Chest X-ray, AP view. Patient: 71 years old, sex M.
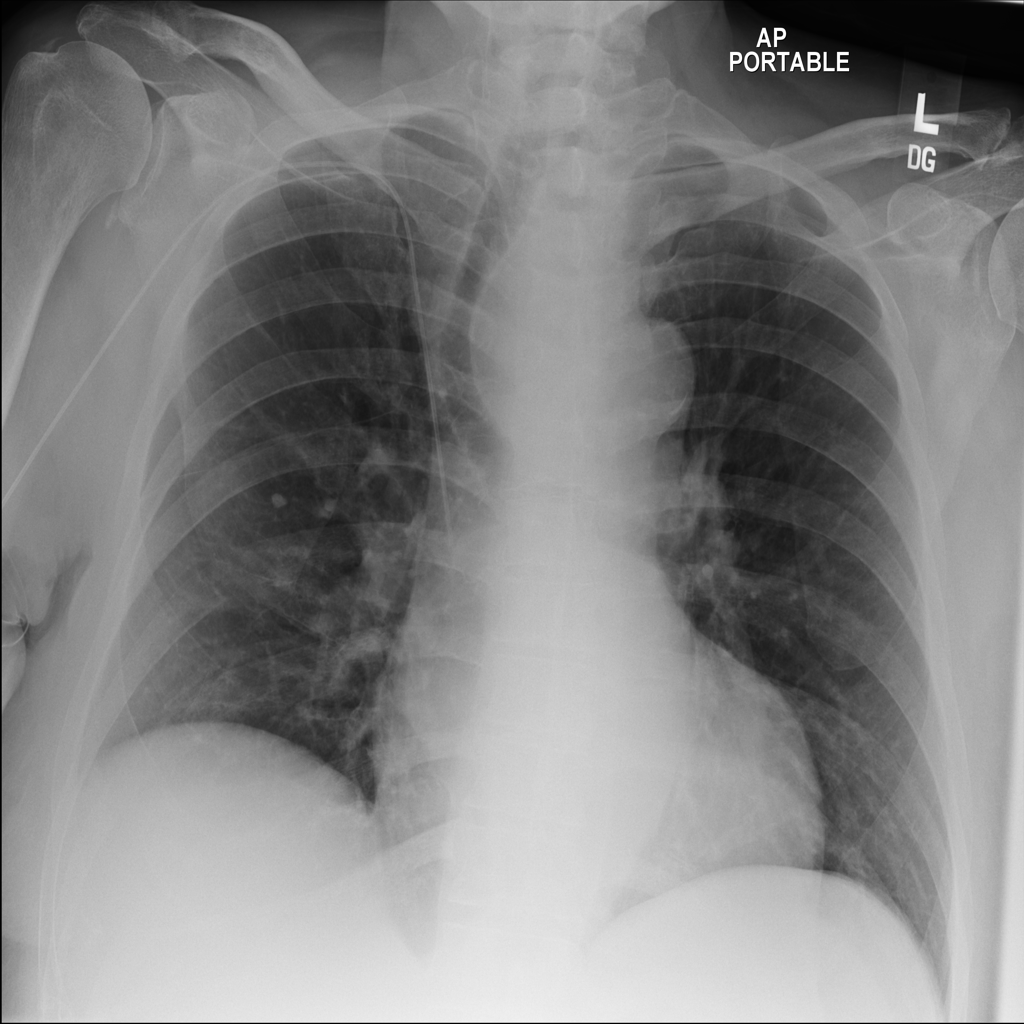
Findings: No Finding